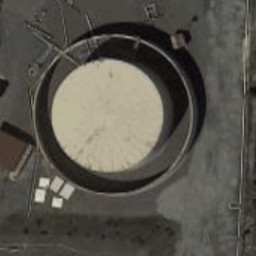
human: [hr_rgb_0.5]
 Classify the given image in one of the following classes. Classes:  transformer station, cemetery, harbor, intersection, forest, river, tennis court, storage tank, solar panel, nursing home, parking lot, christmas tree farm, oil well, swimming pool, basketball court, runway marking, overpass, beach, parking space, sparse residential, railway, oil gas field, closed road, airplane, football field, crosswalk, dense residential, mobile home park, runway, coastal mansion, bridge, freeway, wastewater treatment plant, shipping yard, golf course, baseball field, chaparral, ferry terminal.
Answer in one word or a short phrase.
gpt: storage tank